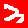
Digit: 3